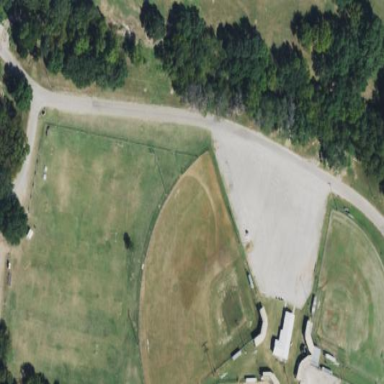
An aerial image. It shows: Baseball pitch enclosed by chain link fence.